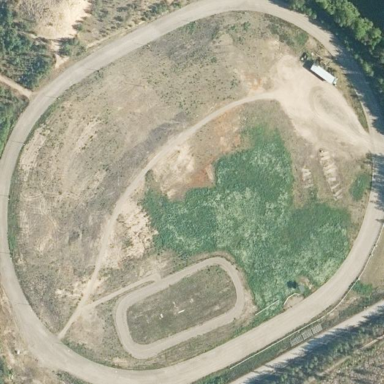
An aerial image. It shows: Unpaved track used for horse racing on leisure land.